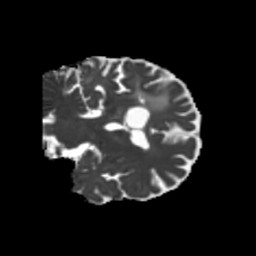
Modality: MD
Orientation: coronal
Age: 74
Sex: female
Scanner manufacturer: siemens
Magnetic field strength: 3 T
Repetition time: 5.25 s
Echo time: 0.08 s